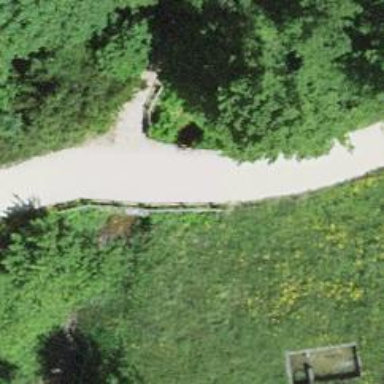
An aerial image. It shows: Track road with unpaved surface that includes bridge of grade2.